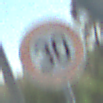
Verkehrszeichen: Geschwindigkeit30
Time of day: MorningAfternoon
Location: Outdoor (Special)
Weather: Clear
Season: NotSpecified
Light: Natural